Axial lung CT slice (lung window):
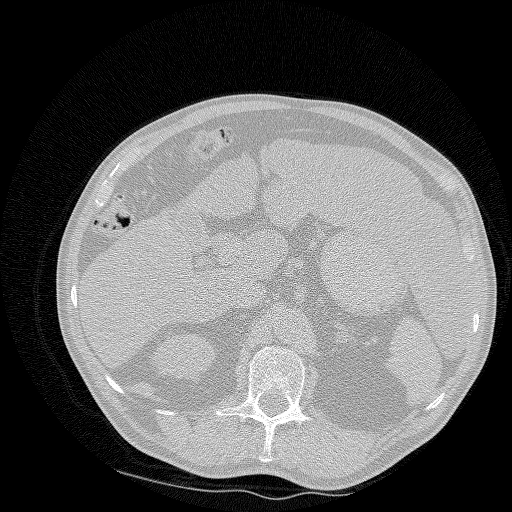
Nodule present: no